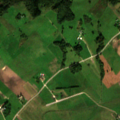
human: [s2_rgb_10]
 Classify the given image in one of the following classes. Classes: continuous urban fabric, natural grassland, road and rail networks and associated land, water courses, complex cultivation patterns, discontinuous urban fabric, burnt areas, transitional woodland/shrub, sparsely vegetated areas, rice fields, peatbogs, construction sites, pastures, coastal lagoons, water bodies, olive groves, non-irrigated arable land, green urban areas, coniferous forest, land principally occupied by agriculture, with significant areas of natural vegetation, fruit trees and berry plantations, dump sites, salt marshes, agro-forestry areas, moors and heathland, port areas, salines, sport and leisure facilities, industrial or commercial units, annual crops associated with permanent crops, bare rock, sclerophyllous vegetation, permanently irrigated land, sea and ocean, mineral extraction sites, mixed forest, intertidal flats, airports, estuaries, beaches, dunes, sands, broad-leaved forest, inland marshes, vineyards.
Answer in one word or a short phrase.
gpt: non-irrigated arable land, pastures, complex cultivation patterns, broad-leaved forest